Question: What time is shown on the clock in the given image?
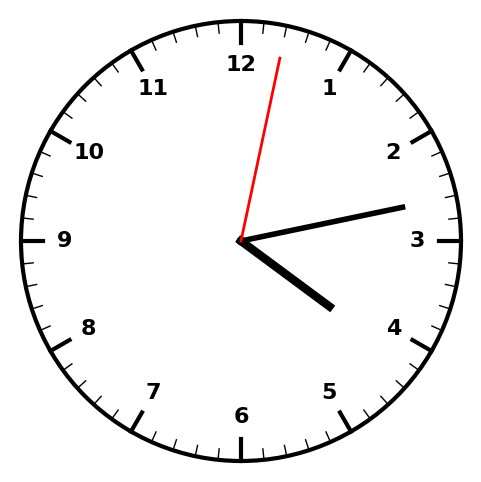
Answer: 04:13:02